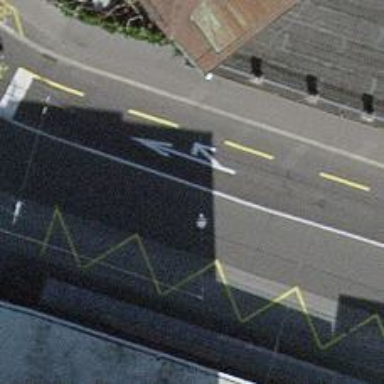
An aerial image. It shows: Tertiary road with asphalt surface. The road has trolley wires and exclusive lanes for cycling on both sides with sidewalks.